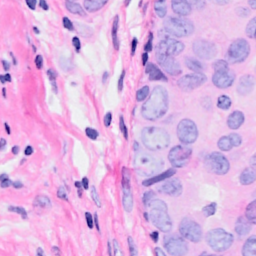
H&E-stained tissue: Breast